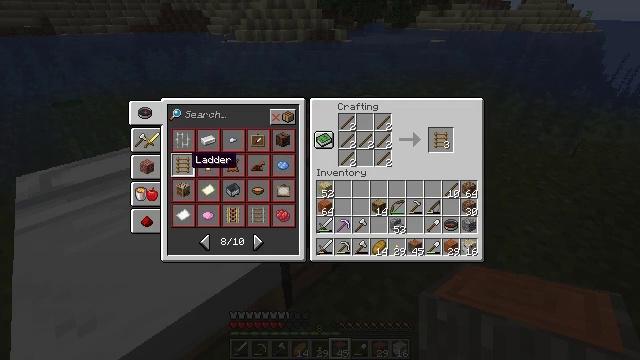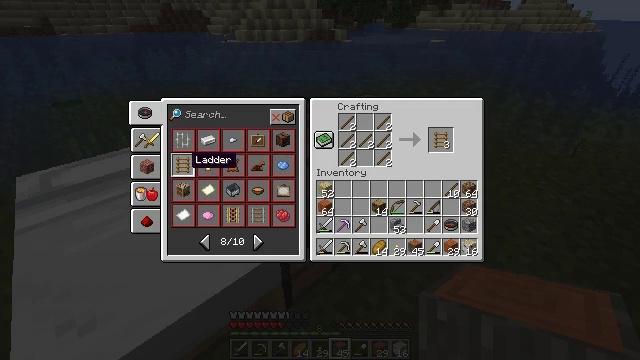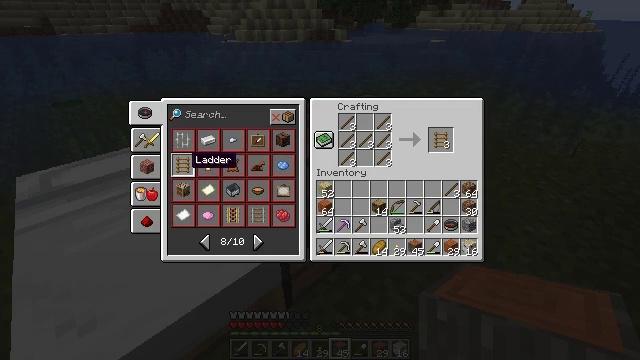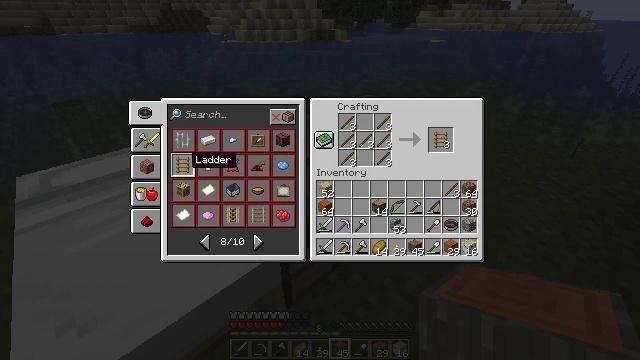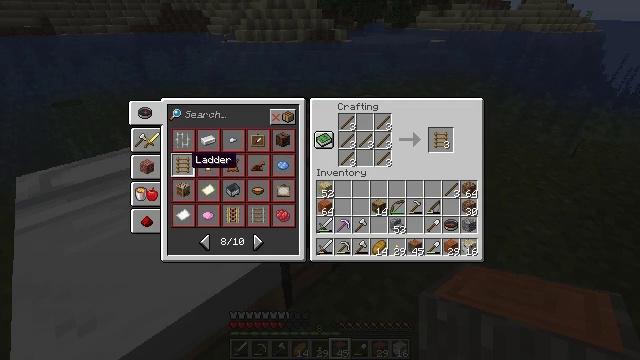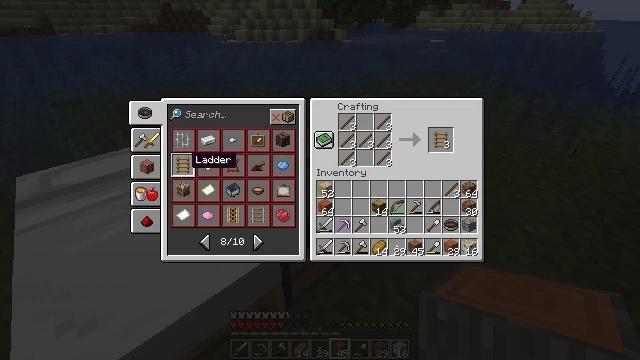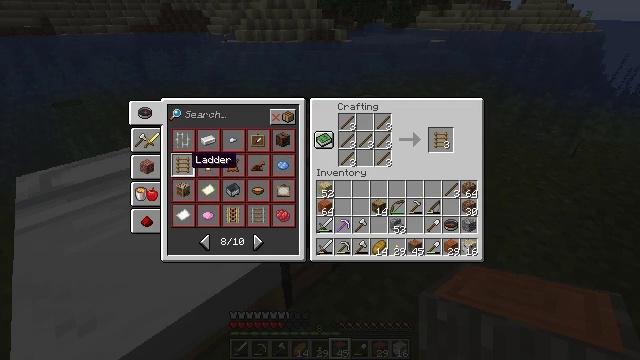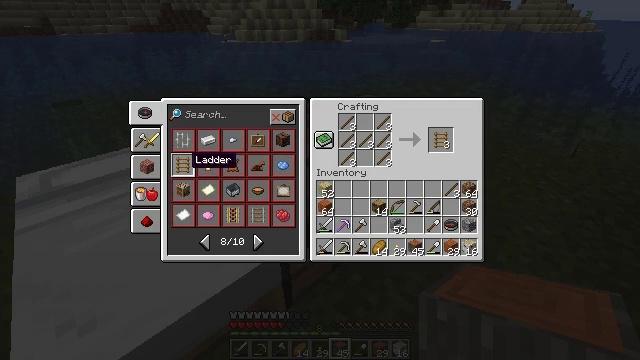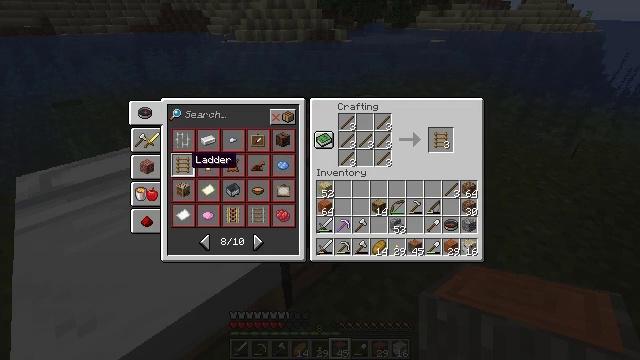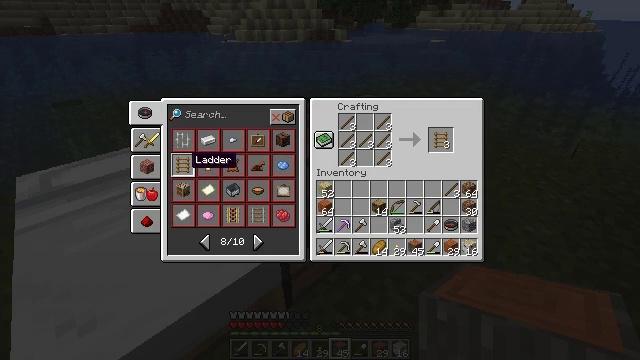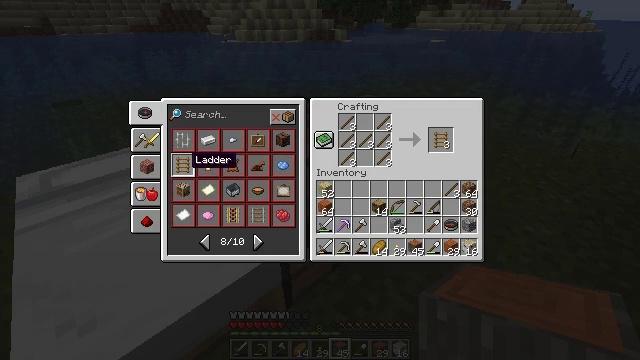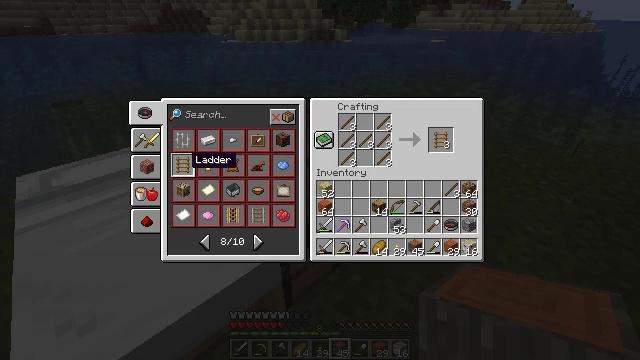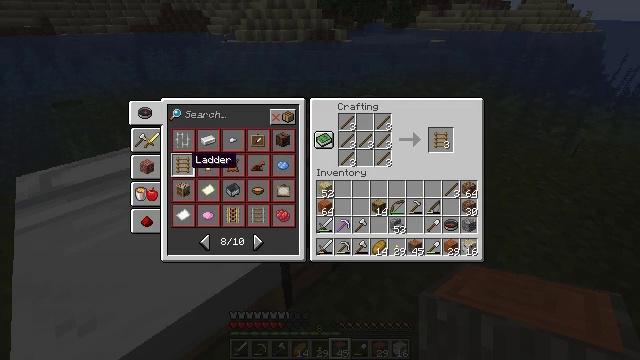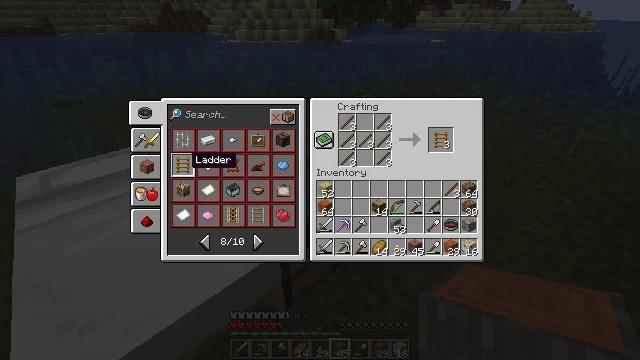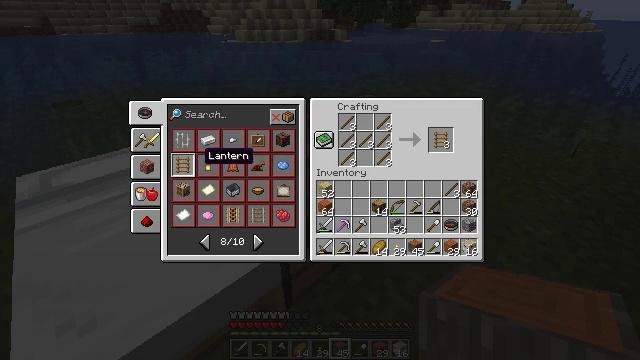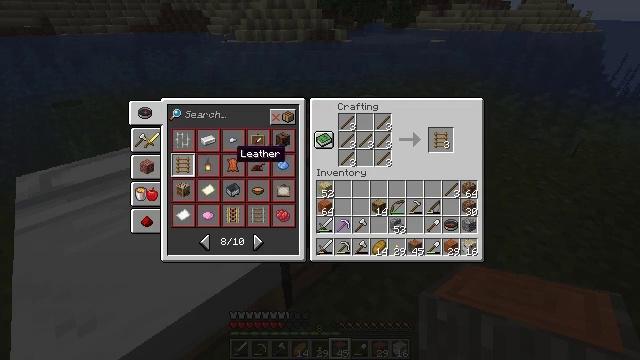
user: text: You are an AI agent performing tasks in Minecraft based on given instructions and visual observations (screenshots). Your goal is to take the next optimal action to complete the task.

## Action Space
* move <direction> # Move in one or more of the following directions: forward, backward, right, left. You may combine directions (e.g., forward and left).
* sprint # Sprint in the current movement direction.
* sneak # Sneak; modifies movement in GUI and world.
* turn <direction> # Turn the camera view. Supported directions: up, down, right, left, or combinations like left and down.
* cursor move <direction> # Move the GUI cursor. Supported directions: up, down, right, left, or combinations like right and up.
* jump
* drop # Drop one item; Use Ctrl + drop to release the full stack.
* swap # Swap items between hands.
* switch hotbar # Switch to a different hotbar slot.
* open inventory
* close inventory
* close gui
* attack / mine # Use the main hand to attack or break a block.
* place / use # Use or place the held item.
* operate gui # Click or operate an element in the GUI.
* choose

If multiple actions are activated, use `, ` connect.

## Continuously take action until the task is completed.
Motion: motion action
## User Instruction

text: Craft the ladder by arranging sticks in the crafting grid.
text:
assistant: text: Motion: no_op
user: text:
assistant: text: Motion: no_op
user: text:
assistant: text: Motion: no_op
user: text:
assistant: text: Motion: no_op
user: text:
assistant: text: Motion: attack / mine
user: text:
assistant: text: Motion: attack / mine
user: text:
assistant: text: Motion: attack / mine
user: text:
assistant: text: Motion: attack / mine
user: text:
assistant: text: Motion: no_op
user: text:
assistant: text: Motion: no_op
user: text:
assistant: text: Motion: no_op
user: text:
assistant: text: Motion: no_op
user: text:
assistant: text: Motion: no_op
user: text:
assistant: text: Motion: turn right
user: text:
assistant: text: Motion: turn right
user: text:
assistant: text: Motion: turn right and up
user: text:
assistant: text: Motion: turn right
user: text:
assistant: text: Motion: turn right
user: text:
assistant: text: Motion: no_op
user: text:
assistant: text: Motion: no_op
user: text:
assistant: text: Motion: no_op
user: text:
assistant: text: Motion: no_op
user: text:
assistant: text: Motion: no_op
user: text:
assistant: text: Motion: no_op
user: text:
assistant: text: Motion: attack / mine
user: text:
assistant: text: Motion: attack / mine
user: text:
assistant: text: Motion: attack / mine
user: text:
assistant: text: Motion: no_op
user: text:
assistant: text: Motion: no_op
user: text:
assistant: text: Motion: attack / mine